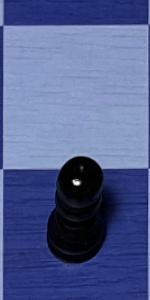
Label: Pawn_Black